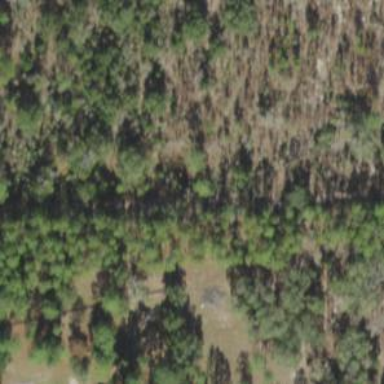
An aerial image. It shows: Forest with needle-leaved trees.